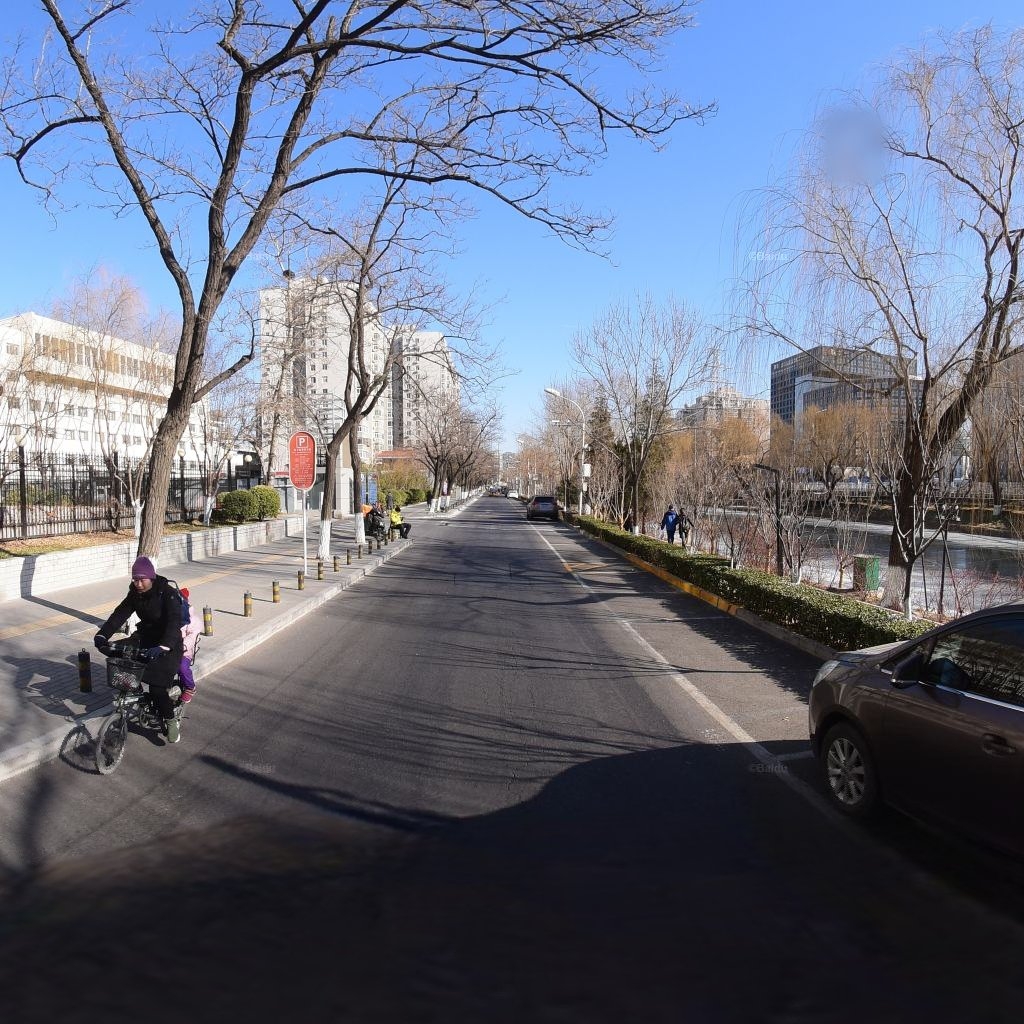
Region: Dongcheng
Road damage annotations: alligator crack